Aerial crown-view tile of a tropical tree (Barro Colorado Island, Panama), acquired 20250217:
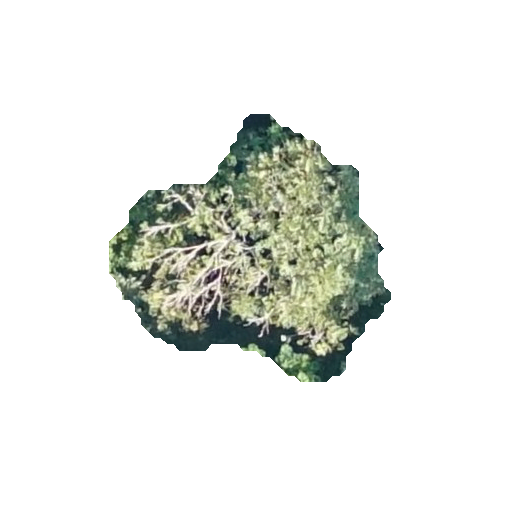
Species: Jacaranda copaia
GBIF accepted scientific name: Jacaranda copaia
Crown area: 69.708 m²